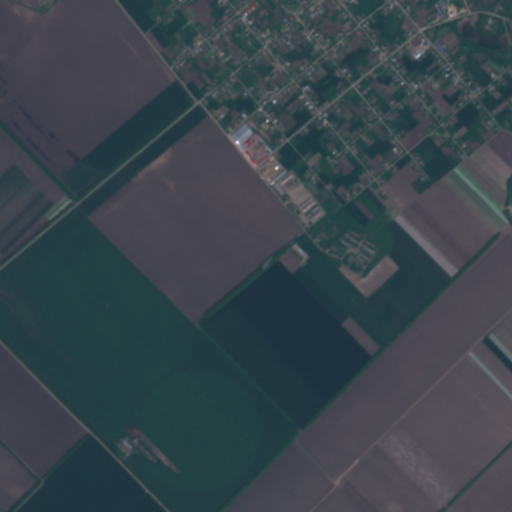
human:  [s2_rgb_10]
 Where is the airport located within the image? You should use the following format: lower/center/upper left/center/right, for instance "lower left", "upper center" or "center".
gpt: The airport is located in the lower left of the image.
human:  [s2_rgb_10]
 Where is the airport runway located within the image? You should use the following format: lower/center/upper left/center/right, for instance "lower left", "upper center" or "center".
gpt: The airport runway is located in the lower left of the image.
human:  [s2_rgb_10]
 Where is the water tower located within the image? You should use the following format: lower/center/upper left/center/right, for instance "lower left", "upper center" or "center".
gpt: The water tower is located in the upper right of the image.
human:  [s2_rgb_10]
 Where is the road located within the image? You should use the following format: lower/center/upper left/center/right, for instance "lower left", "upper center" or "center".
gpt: There is no road in the image.